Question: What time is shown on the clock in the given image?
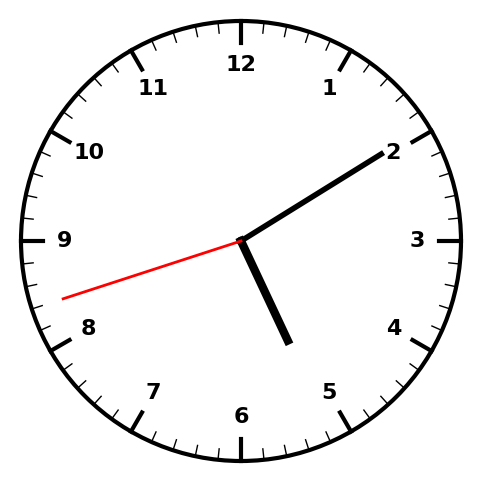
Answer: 05:09:42